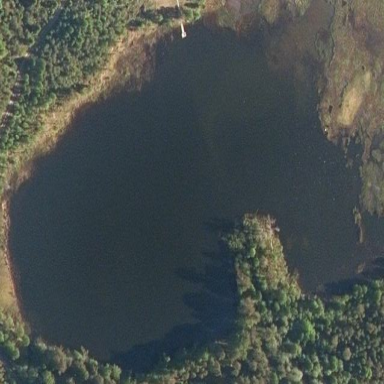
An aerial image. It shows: Beautiful lake surrounded by nature.